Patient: sex M, age 61
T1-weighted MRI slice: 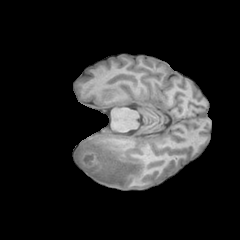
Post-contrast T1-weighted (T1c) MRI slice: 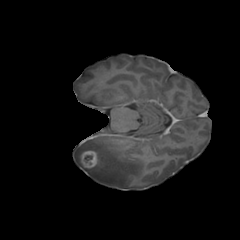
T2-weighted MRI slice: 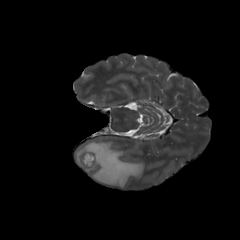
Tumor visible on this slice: yes
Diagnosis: Glioblastoma, IDH-wildtype
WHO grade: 4